Interaction volume radius: 5 \u00c5
Interaction volume height: 15 \u00c5
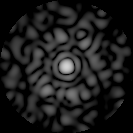
Disorder parameter: 0.822